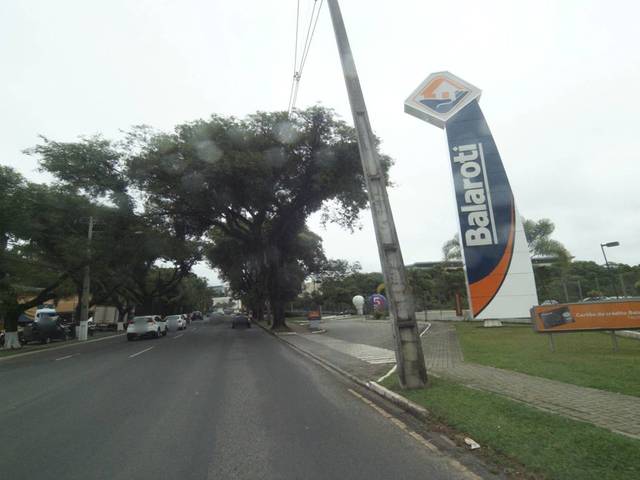
Region: Brazil
Coordinates: -25.437, -49.314